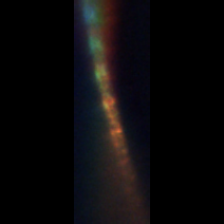
Taxon: Psuedo-nitzschia
Group: Diatoms